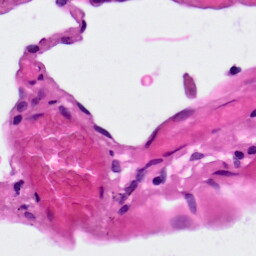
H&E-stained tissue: Lung